Question: [I'm reinventing the wheel (*), and the question of its shape springs to mind.]
For a <URL>.

A list is the obvious choice. However, the complication comes from the fact that the table has an intrinsic structure too; it can have a column header, a row header, as well as the core entries. Each of these three blocks should have its own specific aesthetic defaults and requirements, but with a common parent to inherit from. Indeed, I want to be able to specify directly that all the fonts should be black, and unless I specifically overwrite the column header, it will inherit this color too.
One possible construct is the existing framework of function environments (closures) in R: the nested structure is automatically resolved when arguments are evaluated. This is my example:
'''
# helping function
inplace <- function(l, ...) modifyList(l, list(...))
table_theme <- function(bg = c("grey95", "grey98"),
fg = c("black", "black"),
just=c("center","center"), hjust=0.5, vjust=0.5,
padding = unit(c(4,4),"mm"),
font = list(family = "sans", size = 12, face = "plain"),
separator = list(h=FALSE, v=TRUE), box = FALSE,
core = list(bg=bg, fg=fg, parse=TRUE,
separator=separator, box=box, padding=padding,
just=just, hjust=hjust, vjust=vjust, font=font),
col_header = inplace(core, parse=FALSE,
font=inplace(font, face="bold")),
row_header = inplace(col_header, just=c("right", "center"),
font = inplace(font, face="italic"),
hjust=1, padding=unit(c(4,4),"mm"))){
list(bg=bg, fg=fg,
font=font, separator=separator, box=box,
core=core, row_header=row_header, col_header=col_header)
}
theme = table_theme()
'''
It works (surprisingly!) well, but there's one problem still: if I want to change only one default attribute of the children, I lose all the other default values. For instance, in the above 'theme', it is not trivial to modify 'theme$col_header$font' during the construction: I have to rewrite the full call as
'''
table_theme(col_header = inplace(list(bg = c("grey95", "grey98"),
fg = c("black", "black"),
just=c("center","center"), hjust=0.5, vjust=0.5,
padding = unit(c(4,4),"mm"),
font = list(family = "sans", size = 12, face = "plain"),
separator = list(h=FALSE, v=TRUE), box = FALSE),
font=inplace(font, face="bold"))
'''
It is however relatively easy to modify after the theme is created,
'''
theme$col_header$font$face <- "bold"
'''
Am I missing a smart way to use the best of both worlds -- automatic self-consistent evaluation of the nested structure using the closure and easy access to individual traits of the children?
PS:
(*): I'm aware that ggplot2 has a new theming system featuring some inheritance; unfortunately it is tightly bound to the internal rendering system and naming system of ggplot2, so rather unusable for other graphical elements.
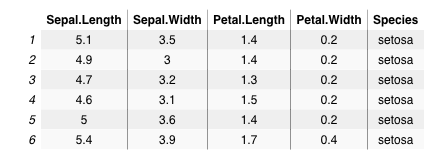
Answer: Rather than reinvent the wheel, I'd probably take inspiration from the package's parameter setting utility functions. To modify individual leaves of 's tree of graphical parameters (as returned by 'trellis.par.get()'), 'trellis.par.set()'), it allows you to pass in list structures containing values of just those elements you want to change.
Instead of going on about it, I'll just show you what that idea might look like applied to your problem:
'''
library(grid)
inplace <- function(l, ...) modifyList(l, list(...))
table_theme <-
function(...,
bg = c("grey95", "grey98"),
fg = c("black", "black"),
just=c("center","center"), hjust=0.5, vjust=0.5,
padding = unit(c(4,4),"mm"),
font = list(family = "sans", size = 12, face = "plain"),
separator = list(h=FALSE, v=TRUE), box = FALSE,
core = list(bg=bg, fg=fg, parse=TRUE,
separator=separator, box=box, padding=padding,
just=just, hjust=hjust, vjust=vjust, font=font),
col_header = inplace(core, parse=FALSE,
font=inplace(font, face="bold")),
row_header = inplace(col_header, just=c("right", "center"),
font = inplace(font, face="italic"),
hjust=1, padding=unit(c(4,4),"mm"))){
ll <- list(bg=bg, fg=fg,
font=font, separator=separator, box=box,
core=core, row_header=row_header, col_header=col_header)
dots <- list(...)
Reduce(modifyList, c(list(ll), dots))
}
## Two ways to change both the size and face of the col_header font
## (1) Pass in both modifications in a single list
theme1 = table_theme(list(col_header=list(font=list(size=10, face="italic"))))
## (2) Pass each modification in in a list of its own
theme2 = table_theme(list(col_header=list(font=list(face="italic"))),
list(col_header=list(font=list(size=10))))
## Check that they both have the same effect
identical(theme1, theme1)
# [1] TRUE
'''
Although passing in 'list(col_header=list(font=list(face="italic")))' is a bit more verbose than doing 'col_header$font$face <- "italic"', the structures are completely homologous, so the former shouldn't be too hard to get the hang of.